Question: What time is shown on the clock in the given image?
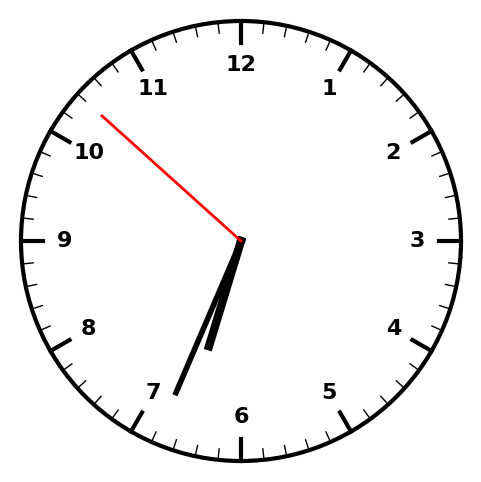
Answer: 06:33:52